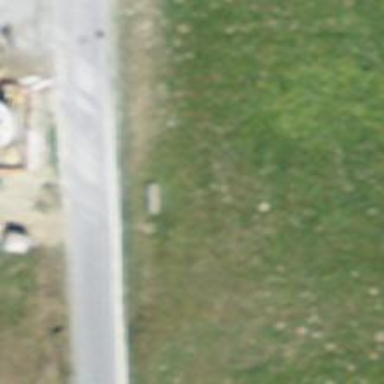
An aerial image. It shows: Brown bench in the vicinity.